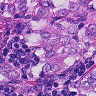
Metastatic tissue present: yes